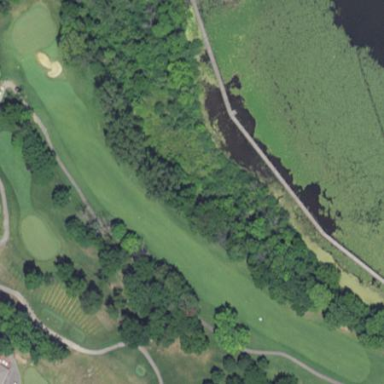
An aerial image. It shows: Golf fairway surrounded by grass.